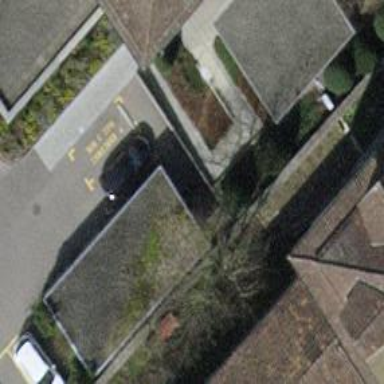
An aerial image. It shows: Bicycle parking area with asphalt surface.